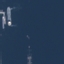
Land use / land cover: SeaLake